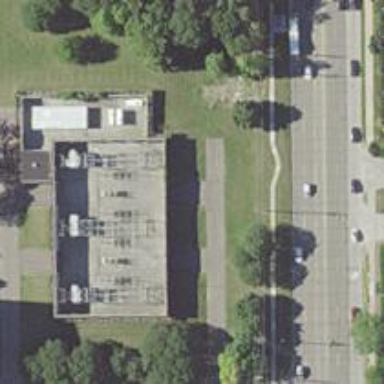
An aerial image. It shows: Switch used for power control.